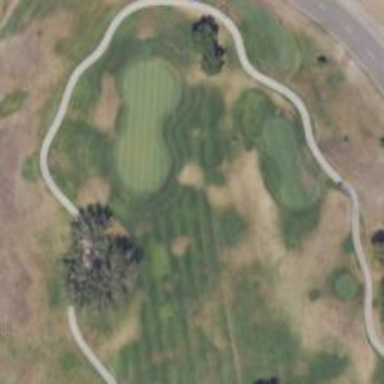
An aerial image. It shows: View of golf hole.